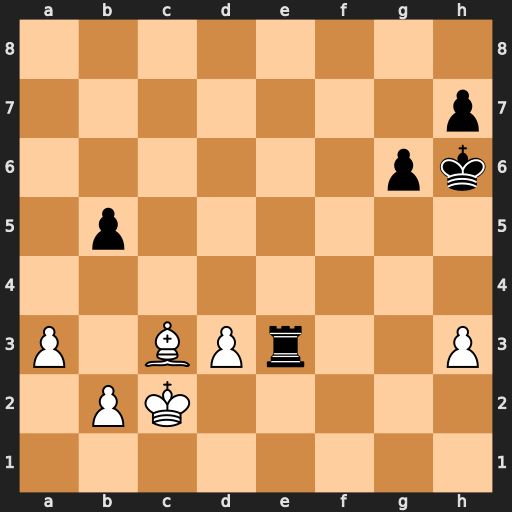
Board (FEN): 8/7p/6pk/1p6/8/P1BPr2P/1PK5/8
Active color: w
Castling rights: -
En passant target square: -
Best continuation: Bd2 g5 Bxe3